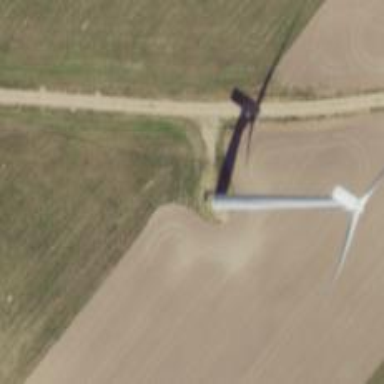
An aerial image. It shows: Wind generator using horizontal axis wind turbines.